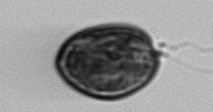
Label: Prorocentrum